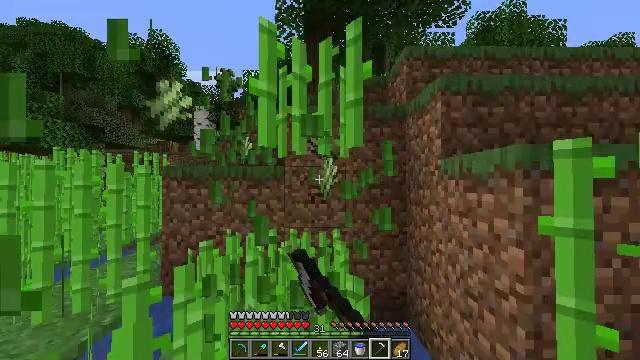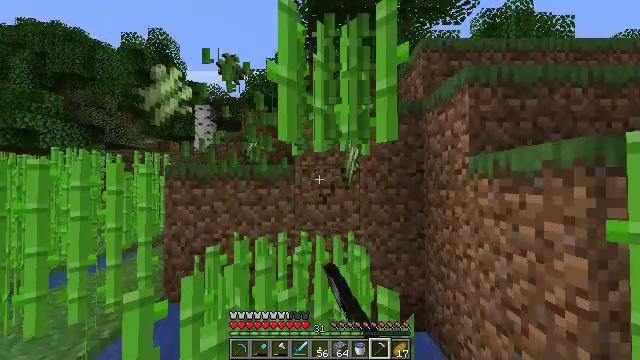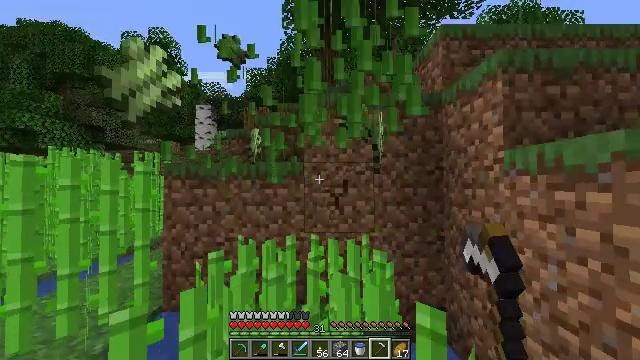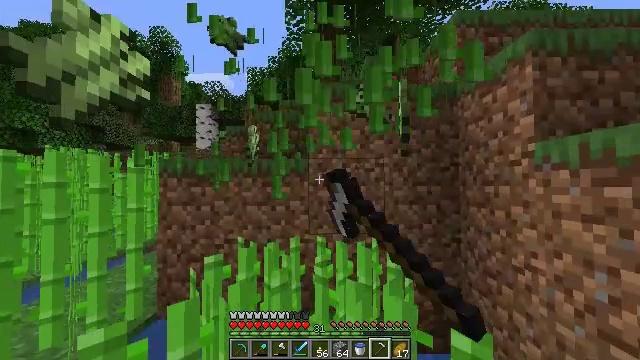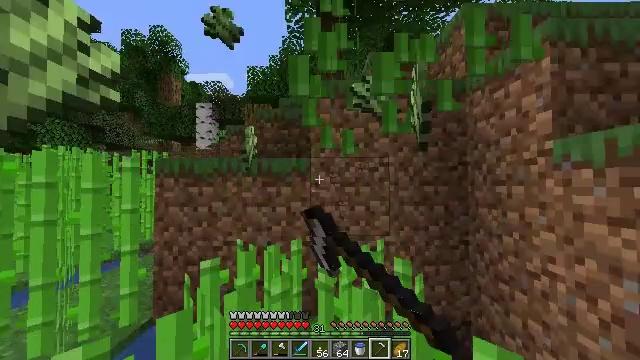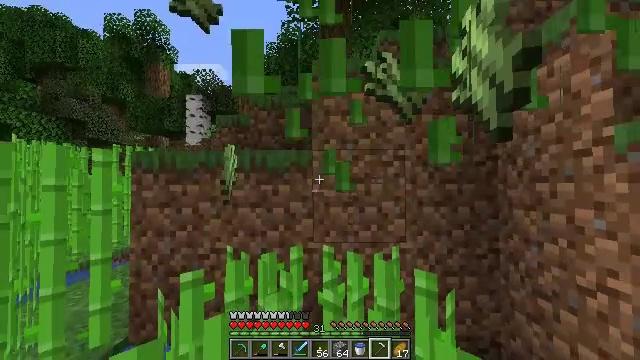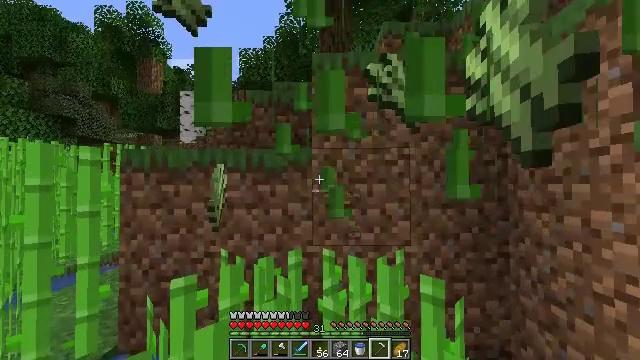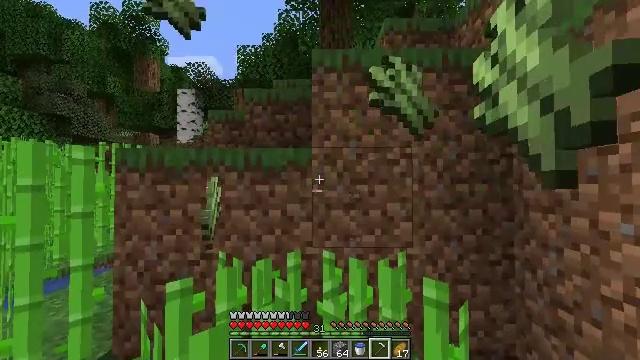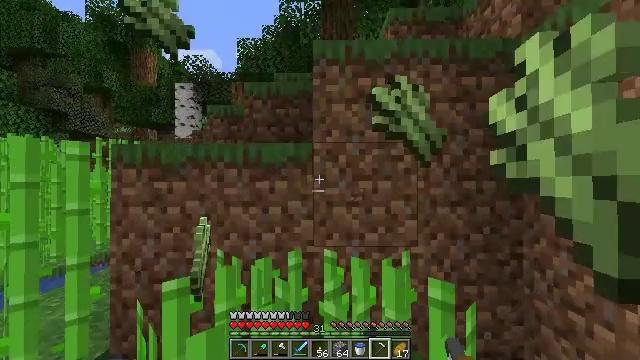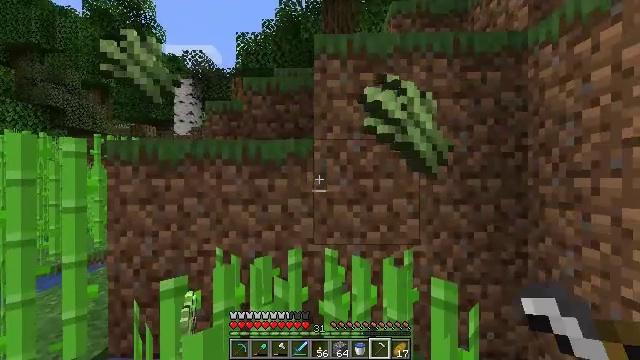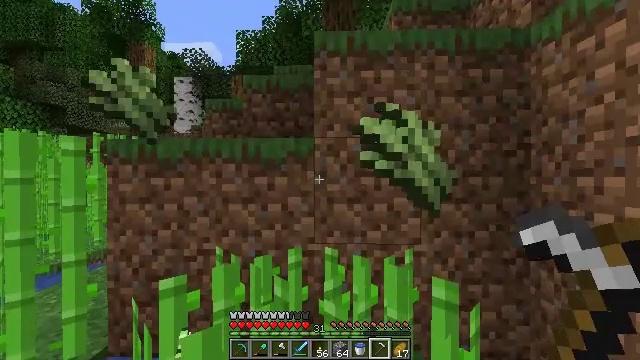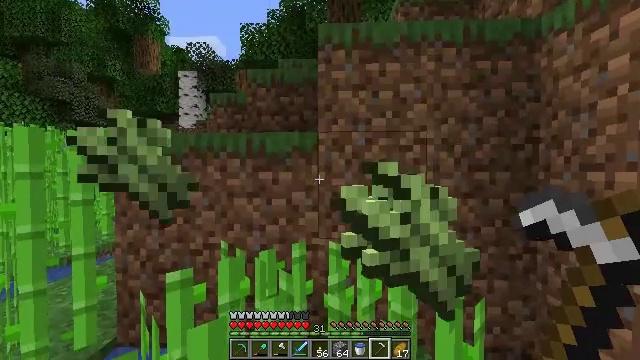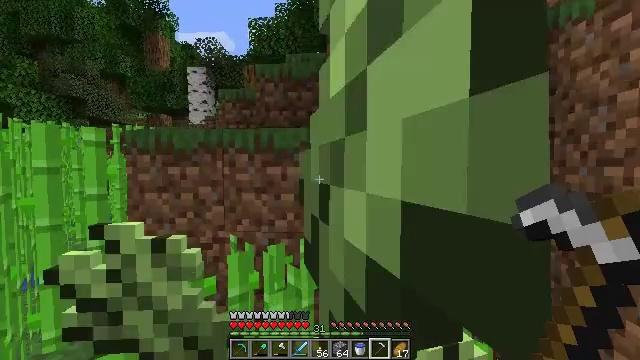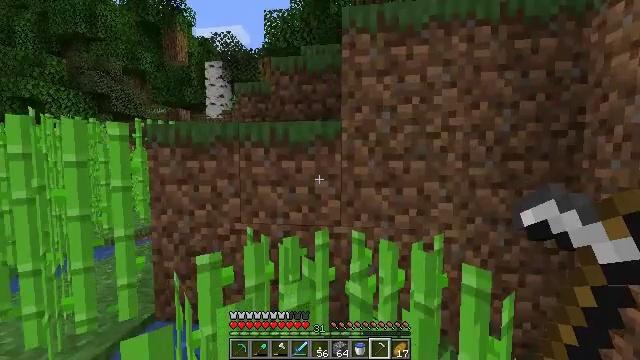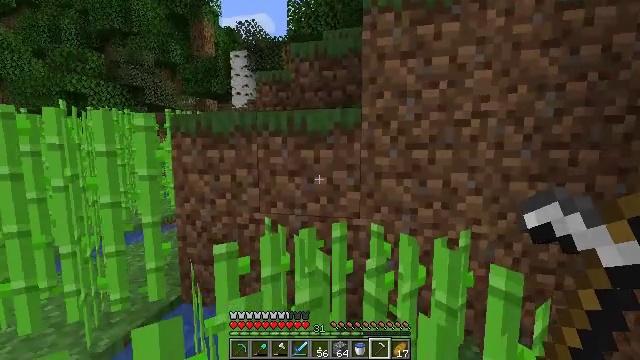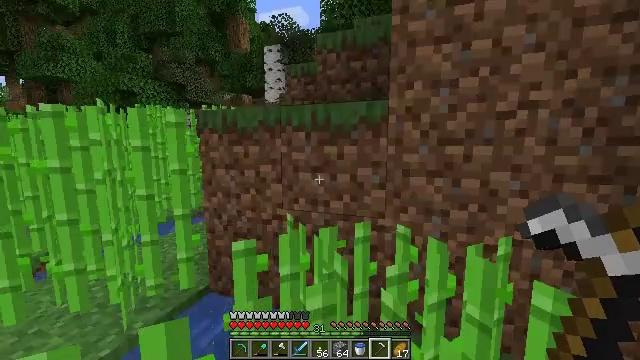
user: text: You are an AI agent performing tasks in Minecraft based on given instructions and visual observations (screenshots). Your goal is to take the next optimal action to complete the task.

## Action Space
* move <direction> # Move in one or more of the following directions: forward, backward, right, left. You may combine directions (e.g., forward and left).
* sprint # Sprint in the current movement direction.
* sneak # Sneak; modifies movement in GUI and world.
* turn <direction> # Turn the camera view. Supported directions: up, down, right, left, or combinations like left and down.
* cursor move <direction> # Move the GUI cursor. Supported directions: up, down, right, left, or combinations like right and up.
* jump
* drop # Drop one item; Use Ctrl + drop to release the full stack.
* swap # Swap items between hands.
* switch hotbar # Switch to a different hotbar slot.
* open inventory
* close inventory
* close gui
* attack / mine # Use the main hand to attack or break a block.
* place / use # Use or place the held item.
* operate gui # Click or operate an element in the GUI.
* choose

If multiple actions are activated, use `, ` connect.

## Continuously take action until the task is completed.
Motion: motion action
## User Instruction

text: Collect sugar cane near water sources.
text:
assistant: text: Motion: move forward and move left, sprint, attack / mine
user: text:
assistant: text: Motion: move forward, sprint, attack / mine
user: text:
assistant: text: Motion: move forward, sprint, attack / mine
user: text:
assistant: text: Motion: no_op
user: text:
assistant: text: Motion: no_op
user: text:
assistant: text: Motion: no_op
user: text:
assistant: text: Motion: no_op
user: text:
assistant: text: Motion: no_op
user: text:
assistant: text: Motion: no_op
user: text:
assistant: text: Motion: no_op
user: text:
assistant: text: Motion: turn left and down
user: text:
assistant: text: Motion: turn left and down
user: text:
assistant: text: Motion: turn left and down
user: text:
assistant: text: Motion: move forward and move right, turn left and down
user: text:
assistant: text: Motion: move forward and move right, turn left and down
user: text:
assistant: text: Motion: move forward and move right, turn left
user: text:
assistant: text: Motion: move forward and move right, turn left
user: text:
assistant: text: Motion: move forward and move left, turn left
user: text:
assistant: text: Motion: move forward and move left
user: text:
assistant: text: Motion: move forward and move left
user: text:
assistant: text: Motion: move forward and move left
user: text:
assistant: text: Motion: move forward and move left, jump
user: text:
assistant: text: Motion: move forward and move left, turn right, jump
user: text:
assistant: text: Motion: move forward and move left, turn right, jump
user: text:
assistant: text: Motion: move forward and move left, turn right and down, jump
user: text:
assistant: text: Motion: move forward and move left, turn right and down
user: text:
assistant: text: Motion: move forward and move left, turn right
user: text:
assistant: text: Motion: move forward and move left
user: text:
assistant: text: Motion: move forward and move left
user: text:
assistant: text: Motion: move forward